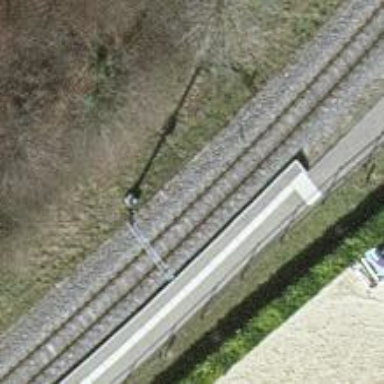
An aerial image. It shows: Narrow-gauge railway track with electrified contact line. The railway has one track.